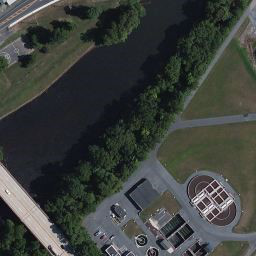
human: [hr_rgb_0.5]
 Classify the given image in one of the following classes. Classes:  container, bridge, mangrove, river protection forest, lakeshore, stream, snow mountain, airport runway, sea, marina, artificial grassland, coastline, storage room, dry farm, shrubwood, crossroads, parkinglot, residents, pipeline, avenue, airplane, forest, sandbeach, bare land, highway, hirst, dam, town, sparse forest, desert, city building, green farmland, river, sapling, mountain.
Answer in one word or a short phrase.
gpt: river